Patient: sex M, age 62
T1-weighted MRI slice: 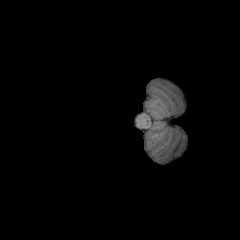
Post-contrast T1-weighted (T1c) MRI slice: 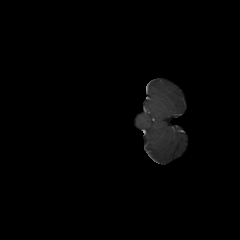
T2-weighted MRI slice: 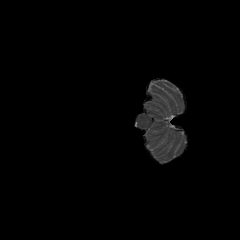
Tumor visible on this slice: no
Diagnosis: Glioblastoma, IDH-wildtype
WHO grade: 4